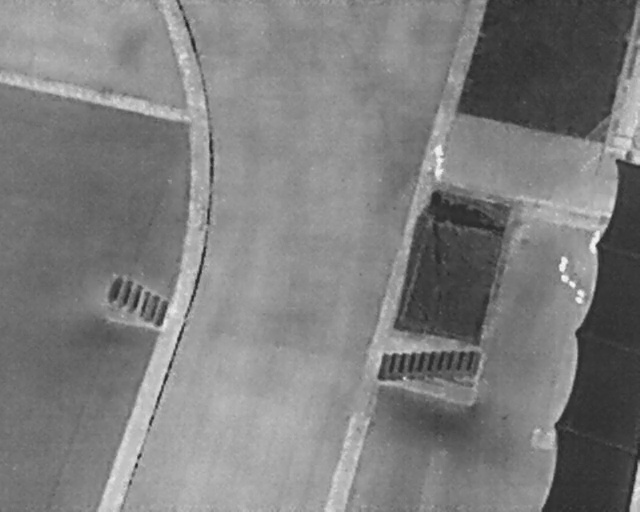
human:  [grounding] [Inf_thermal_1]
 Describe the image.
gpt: In the satellite image, there is  <ref>1 medium person </ref> <box>[[66, 28, 70, 30, 2]]</box> located at top,  <ref>1 medium person </ref> <box>[[66, 31, 70, 34, 2]]</box> located at center,  <ref>1 medium person </ref> <box>[[90, 46, 94, 48, 21]]</box> located at right.